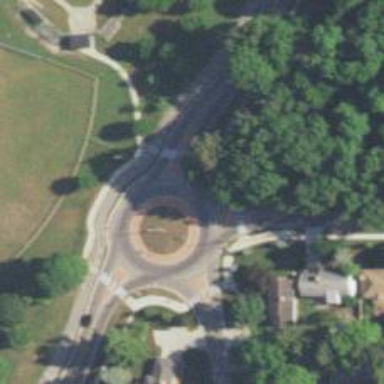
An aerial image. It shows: Secondary road leading to roundabout.